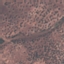
Land use / land cover: PermanentCrop